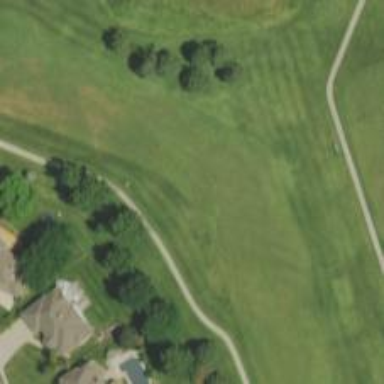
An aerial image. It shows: Golf hole.